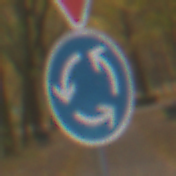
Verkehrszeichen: Kreisverkehr
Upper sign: VorfahrtGewaehren
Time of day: Midday
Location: Outdoor (Nature)
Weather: Overcast
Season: NotSpecified
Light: Natural